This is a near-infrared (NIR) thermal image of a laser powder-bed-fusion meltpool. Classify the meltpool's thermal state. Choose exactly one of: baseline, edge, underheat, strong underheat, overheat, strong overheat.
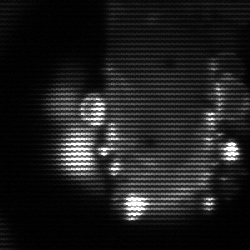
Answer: strong underheat